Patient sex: M
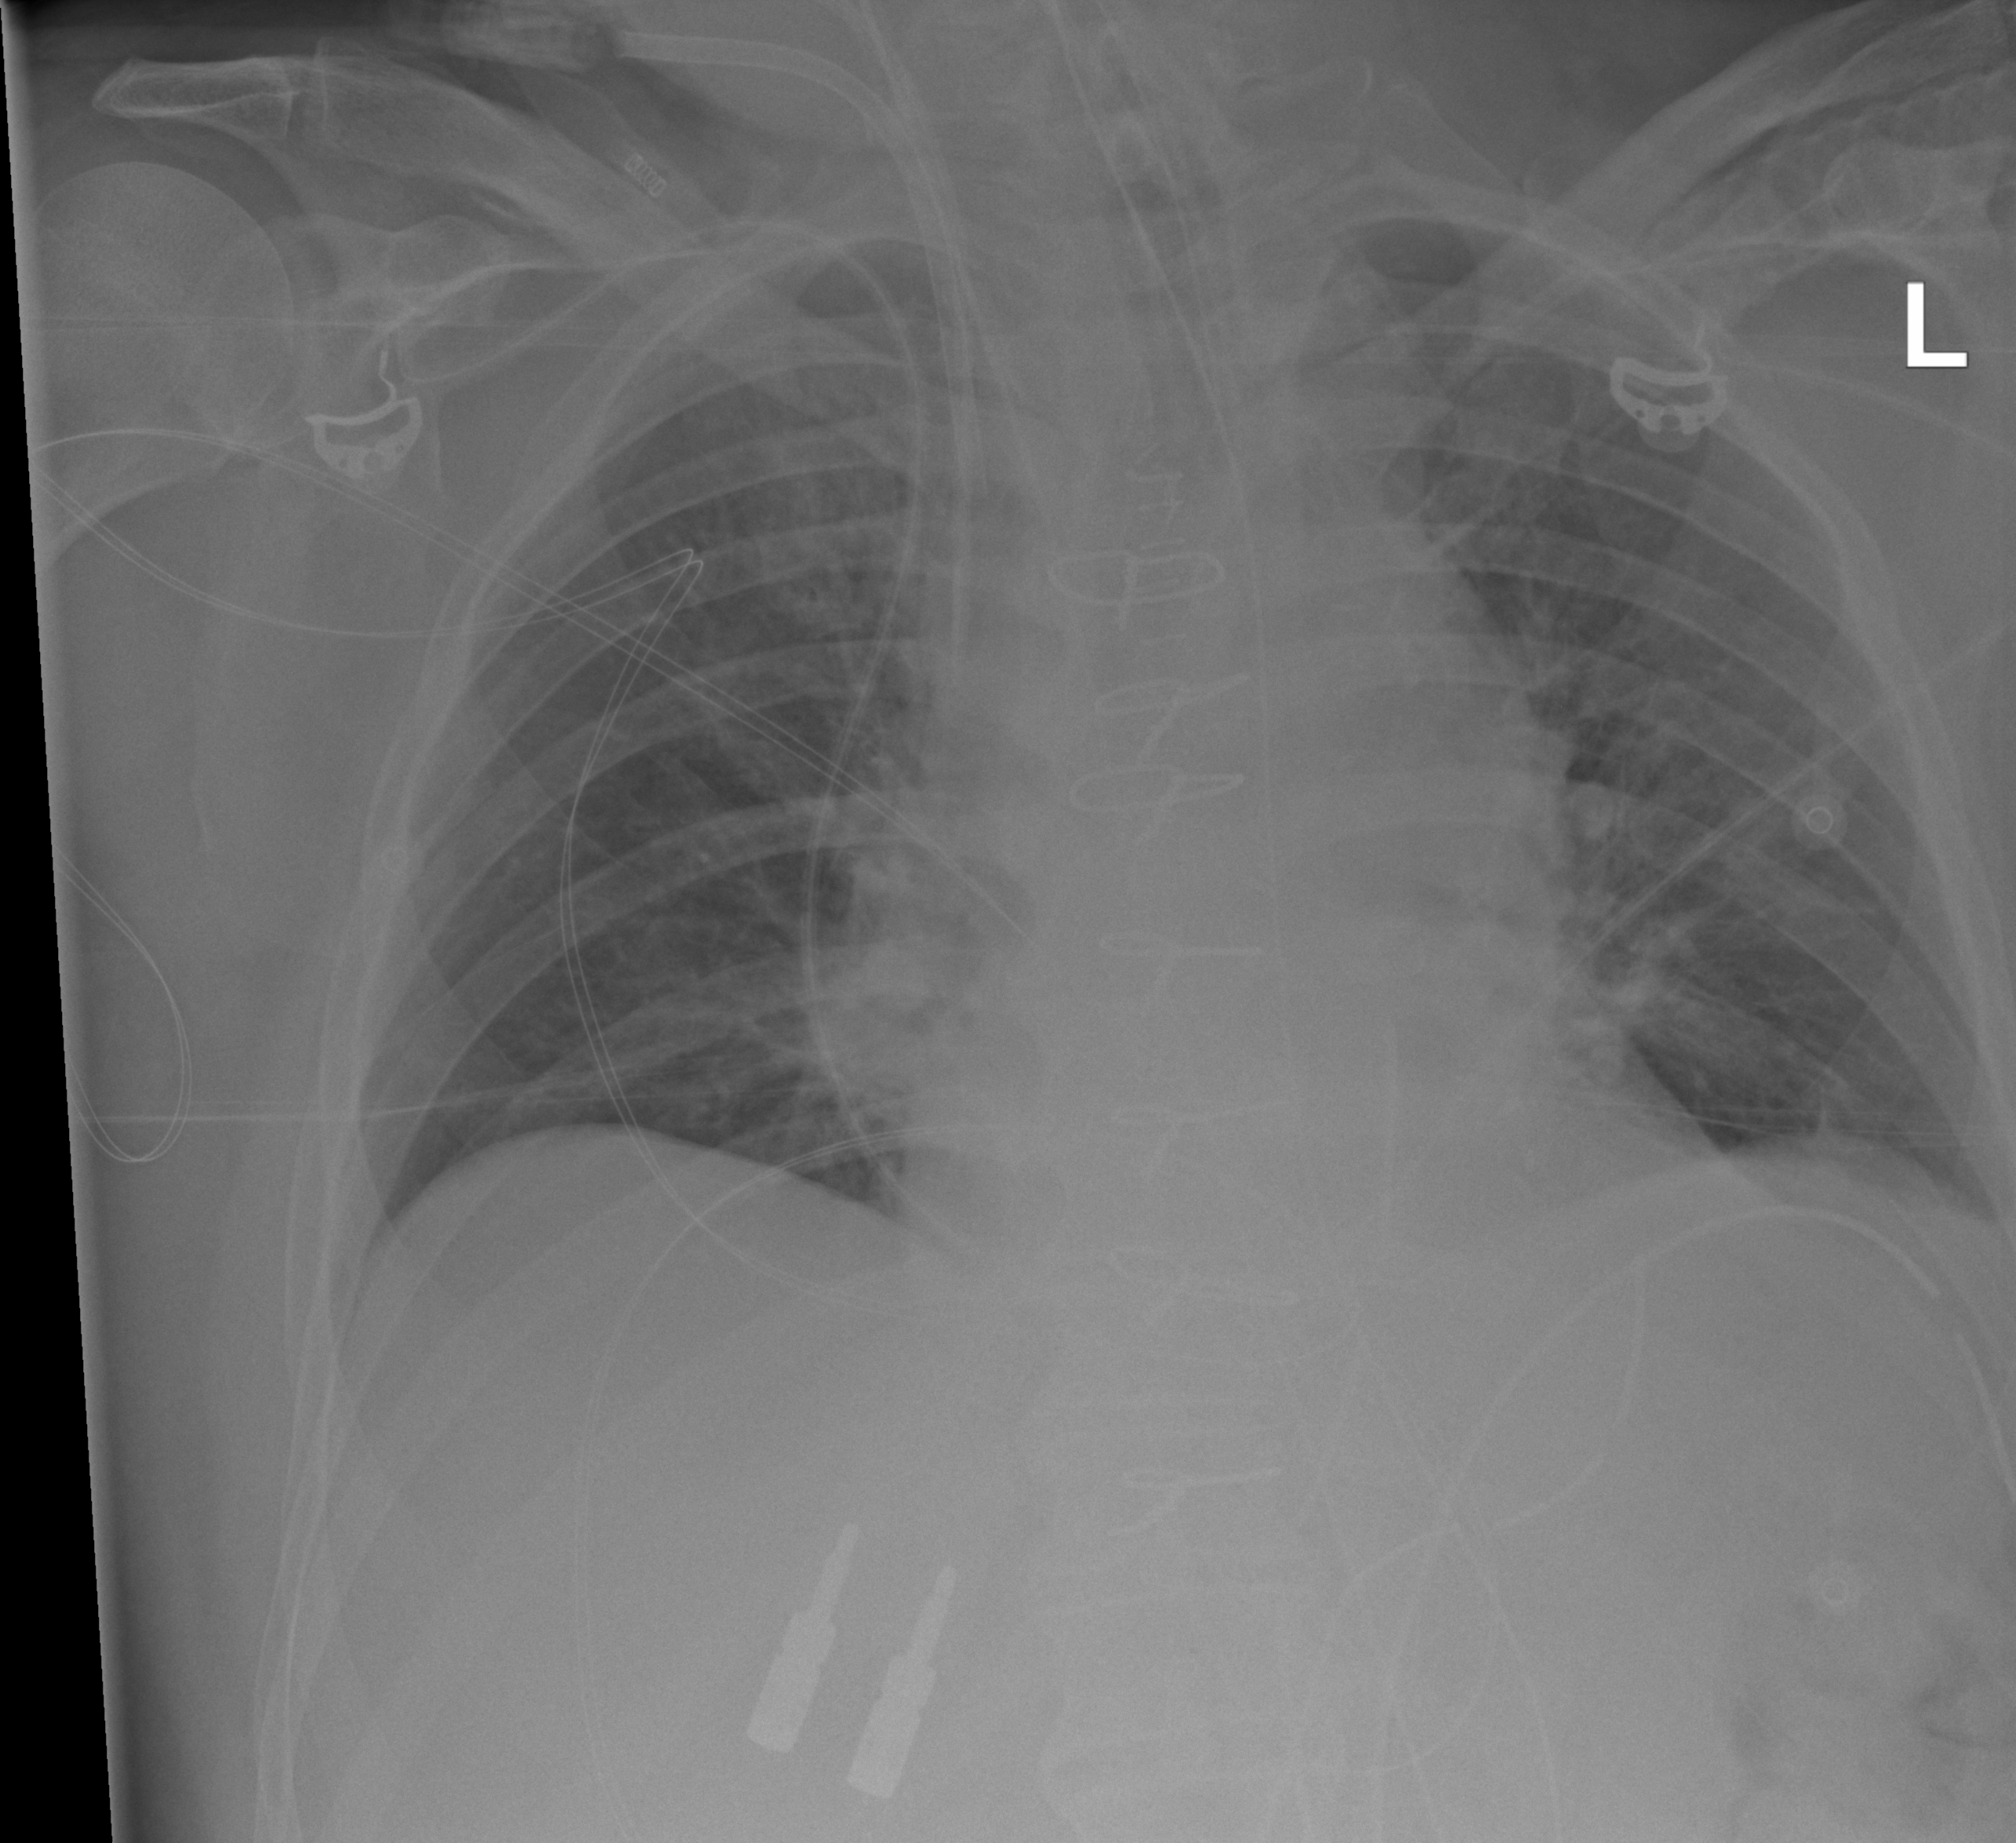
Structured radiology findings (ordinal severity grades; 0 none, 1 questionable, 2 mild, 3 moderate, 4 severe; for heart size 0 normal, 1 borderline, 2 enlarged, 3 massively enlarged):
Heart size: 2
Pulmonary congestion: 0
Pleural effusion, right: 0
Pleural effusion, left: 0
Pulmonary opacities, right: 0
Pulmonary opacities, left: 0
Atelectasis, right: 0
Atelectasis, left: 0